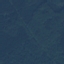
Land use / land cover: Forest